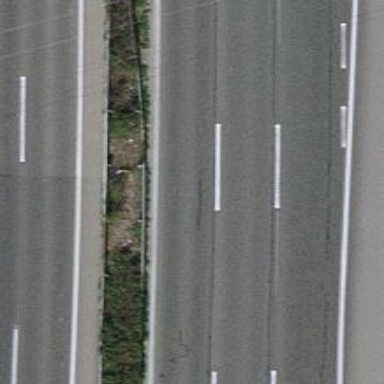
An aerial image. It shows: Asphalt motorway.